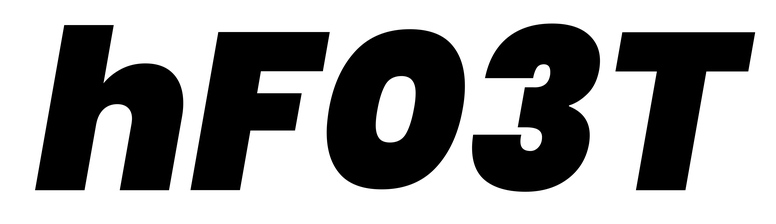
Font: Poppins-BlackItalic